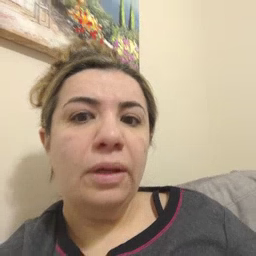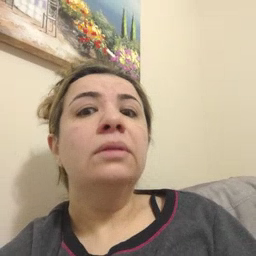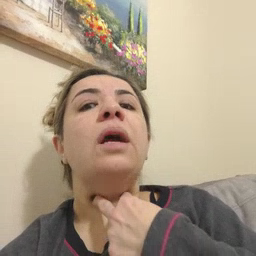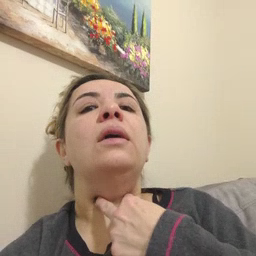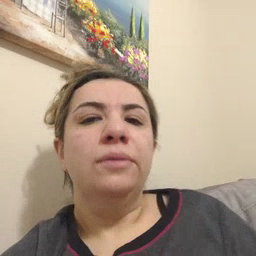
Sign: stuck